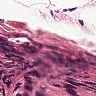
Metastatic tissue present: yes